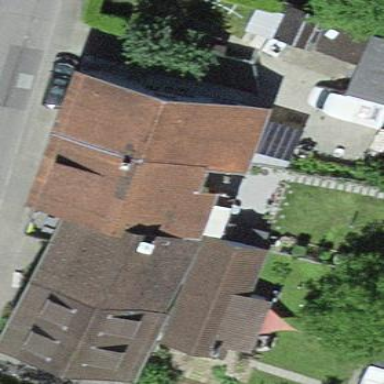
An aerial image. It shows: Terrace building.